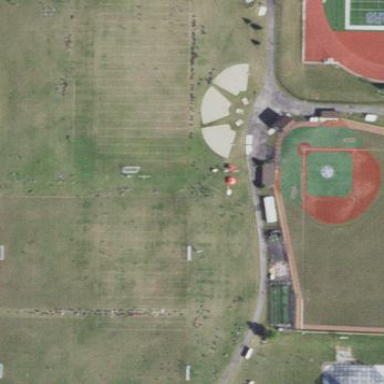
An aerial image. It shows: American football pitch.